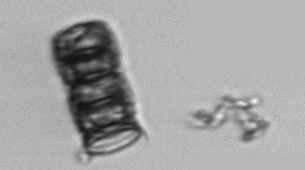
Label: Paralia_sulcata